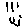
Label: line